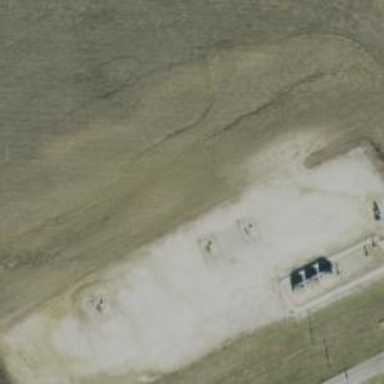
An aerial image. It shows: Petroleum well.